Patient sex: M
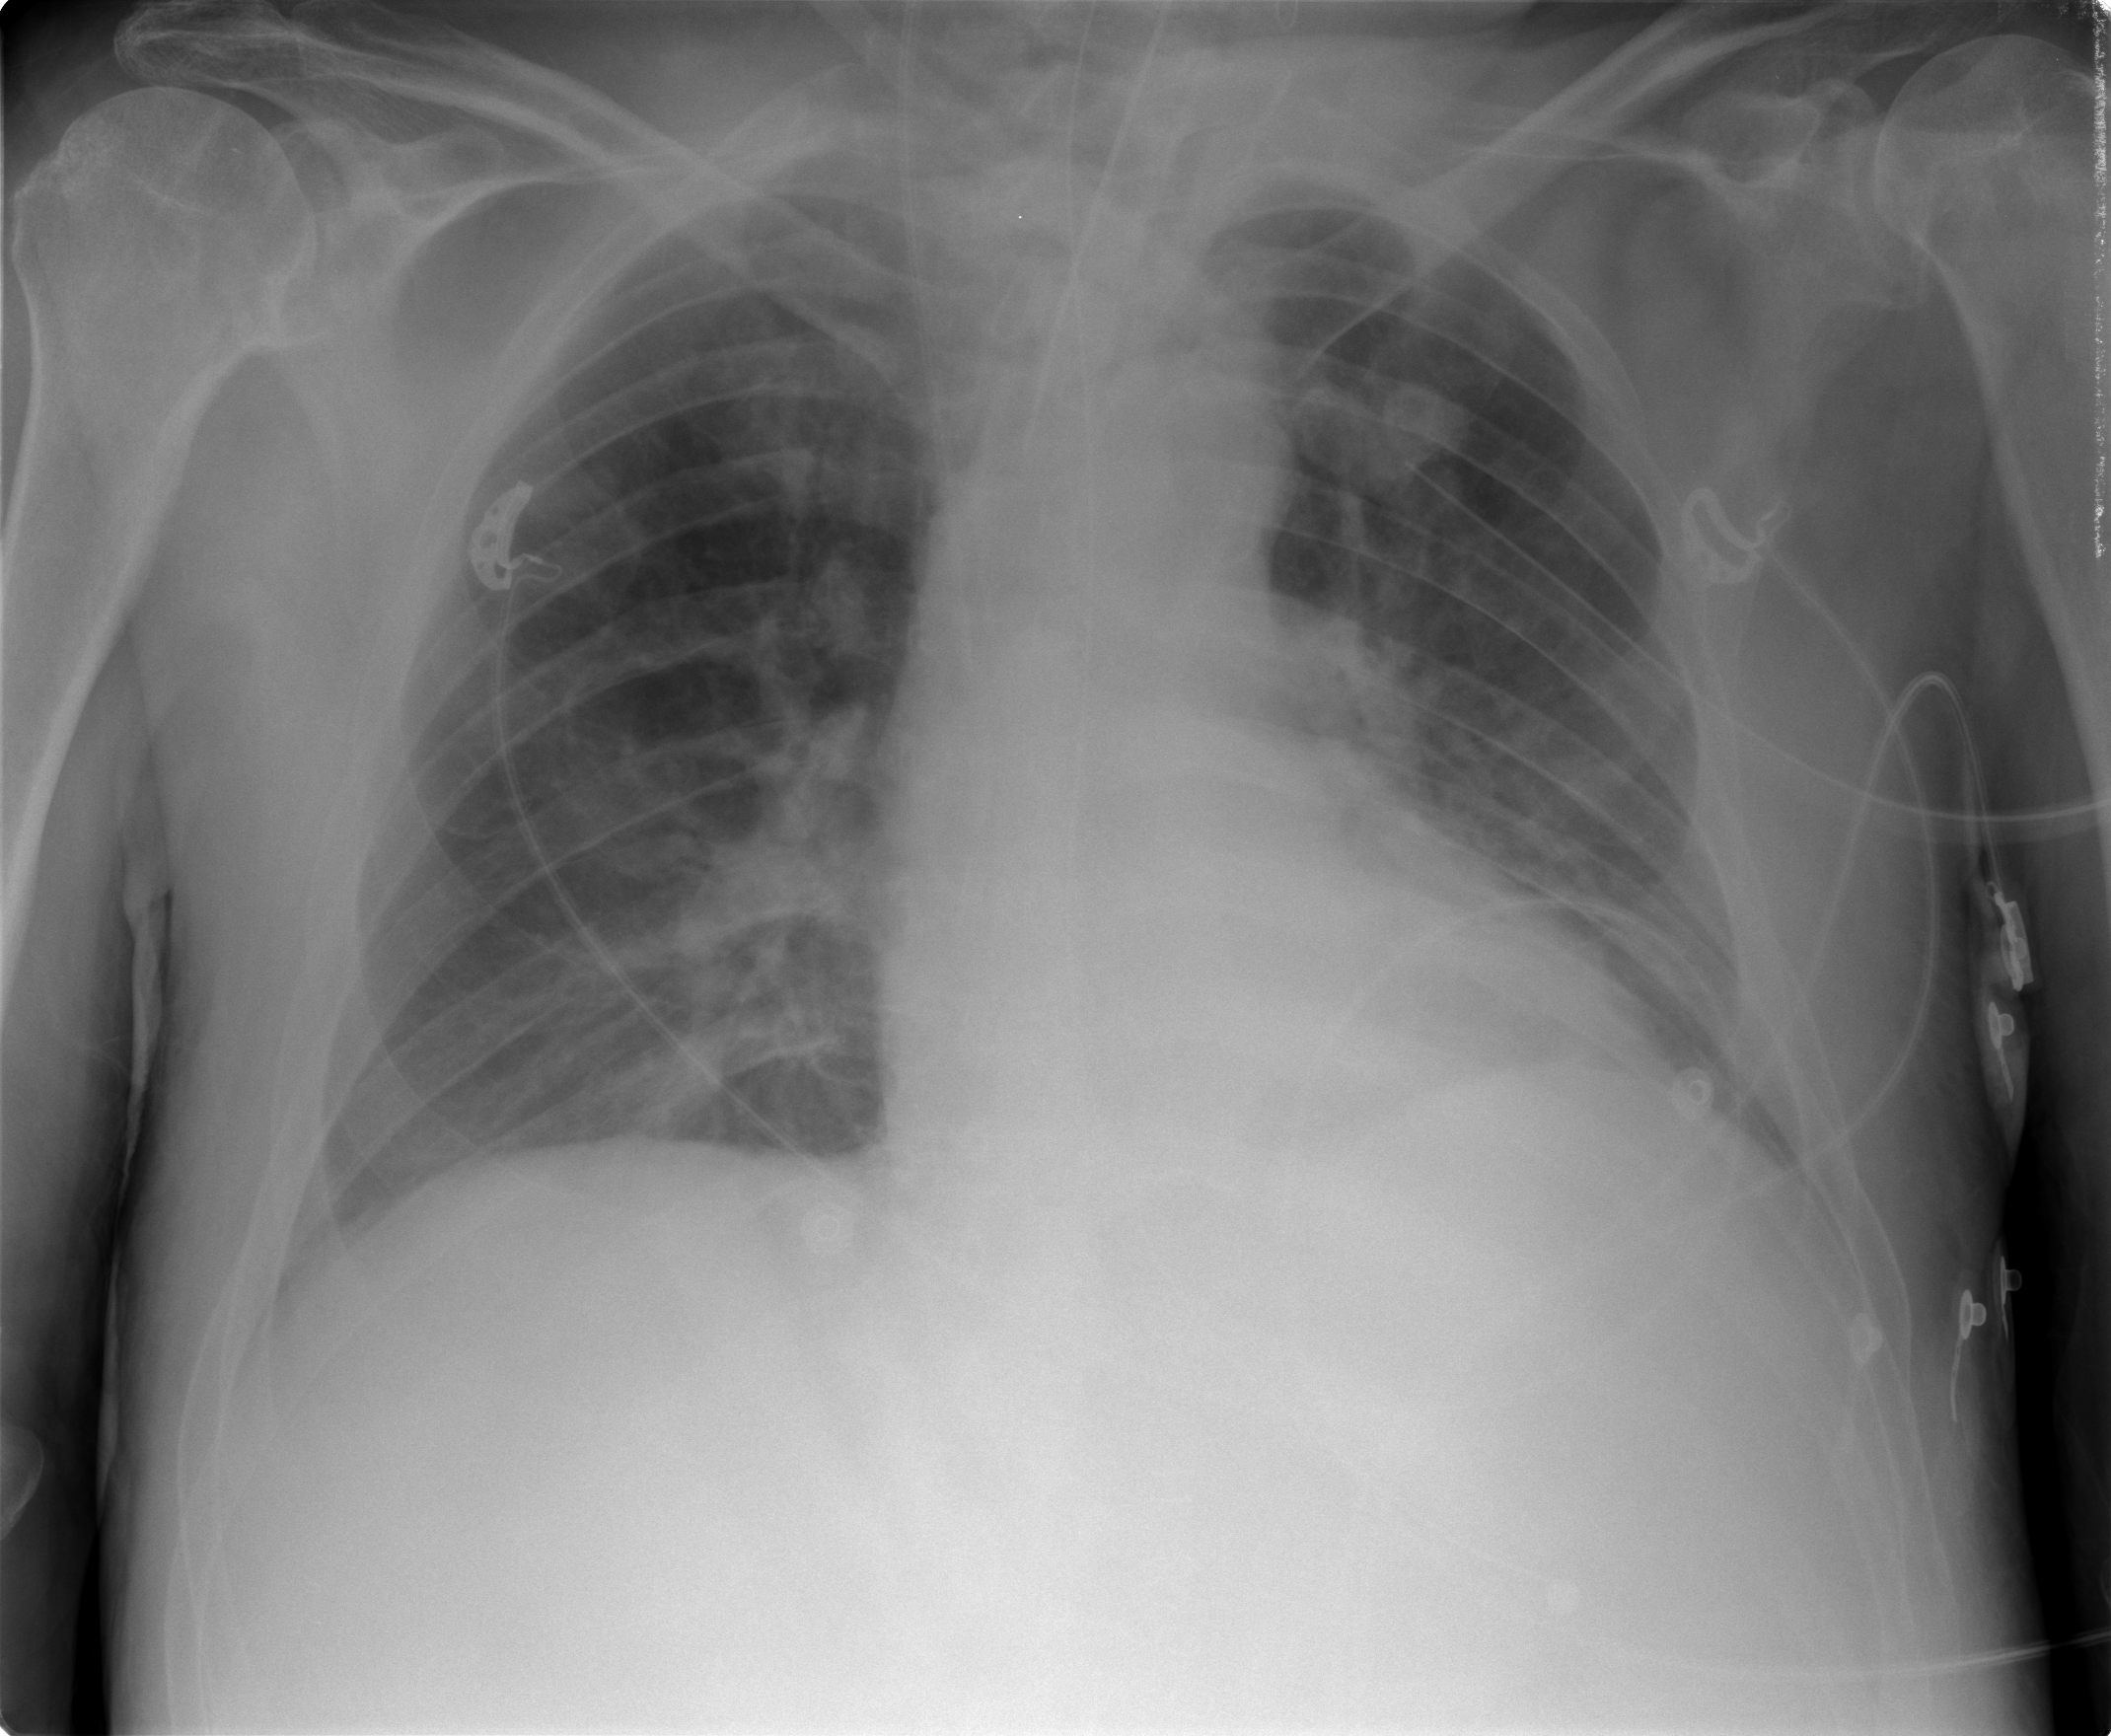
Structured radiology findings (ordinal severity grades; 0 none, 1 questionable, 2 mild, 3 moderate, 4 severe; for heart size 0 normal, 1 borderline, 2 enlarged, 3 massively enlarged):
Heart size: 0
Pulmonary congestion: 2
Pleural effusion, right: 0
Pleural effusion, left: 0
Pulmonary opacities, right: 2
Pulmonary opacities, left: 2
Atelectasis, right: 2
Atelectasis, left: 2